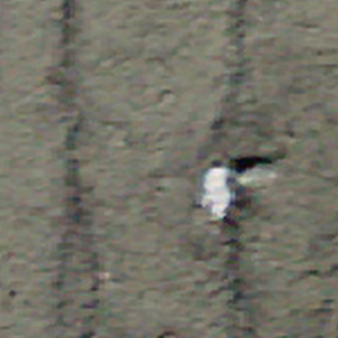
Label: other